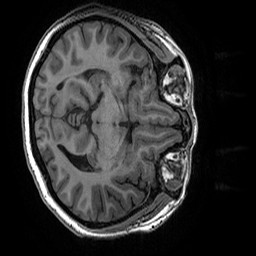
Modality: T1w
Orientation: axial
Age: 31
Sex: female
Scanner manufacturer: ge
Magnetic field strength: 3 T
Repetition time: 0.008184 s
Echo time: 0.003192 s